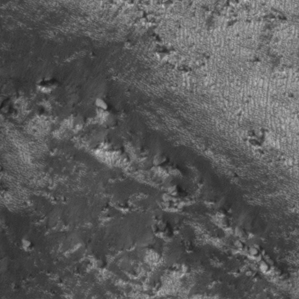
Label: frost